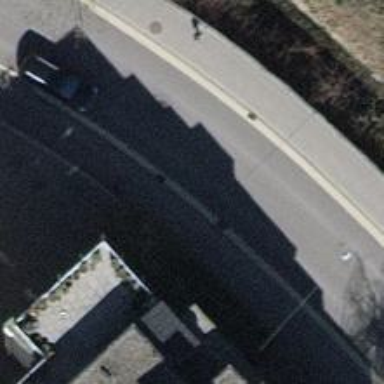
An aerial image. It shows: Asphalt sidewalk.